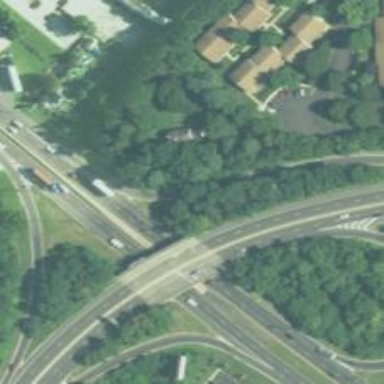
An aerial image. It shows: Trunk link highway.